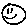
Label: smiley face